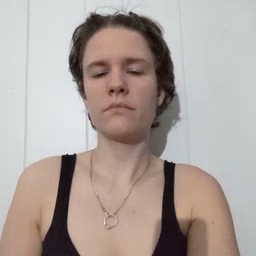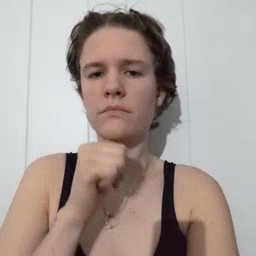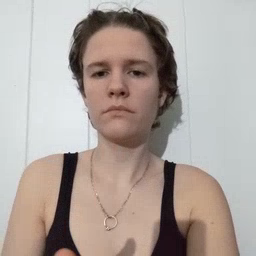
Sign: not